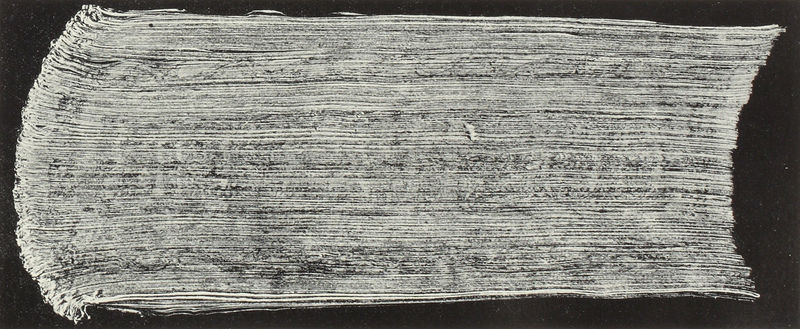
Titel: Manfredi-Bibel aus der Vatikanischen Bibliothek/ codice membranaceo / Manfredbibel
Institution: Rom, Vatikanische Bibliothek
Schlagwörter: buchseiten